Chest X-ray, PA view. Patient: 45 years old, sex F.
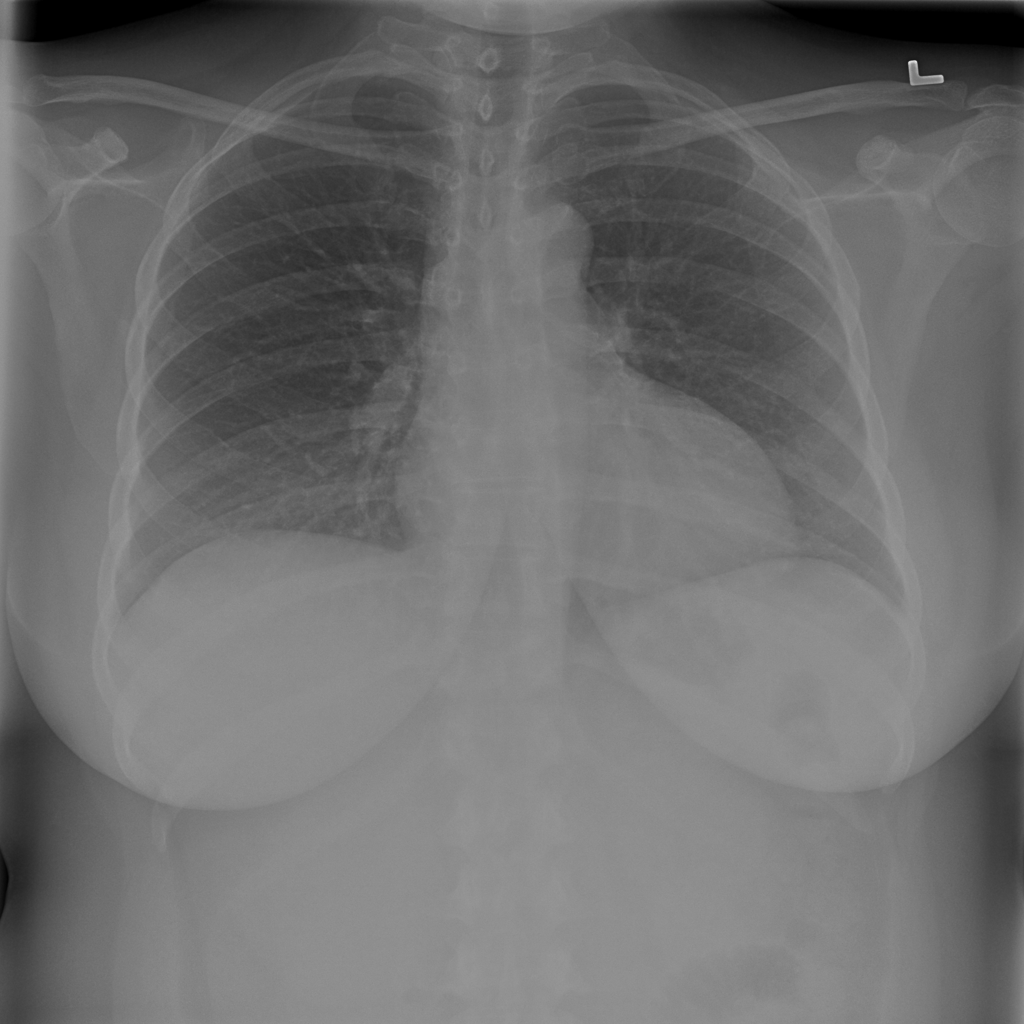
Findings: No Finding